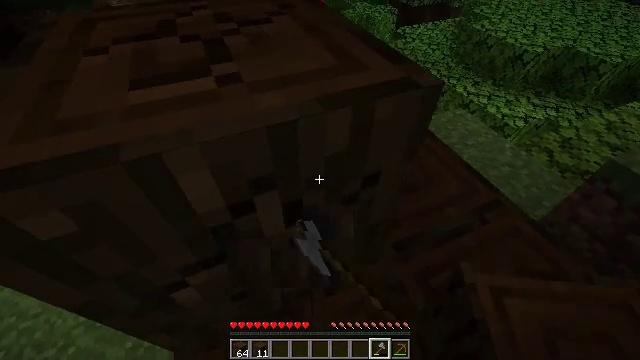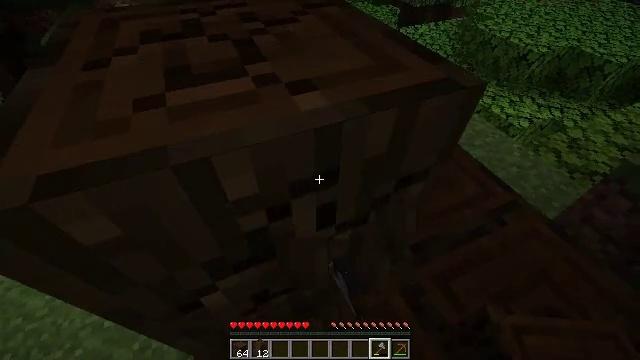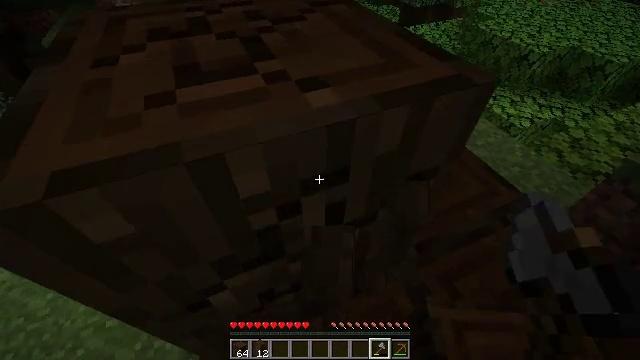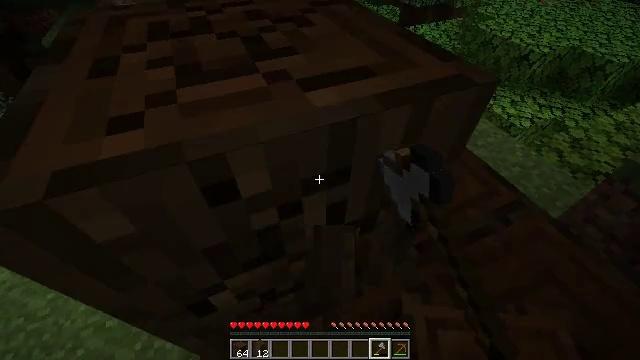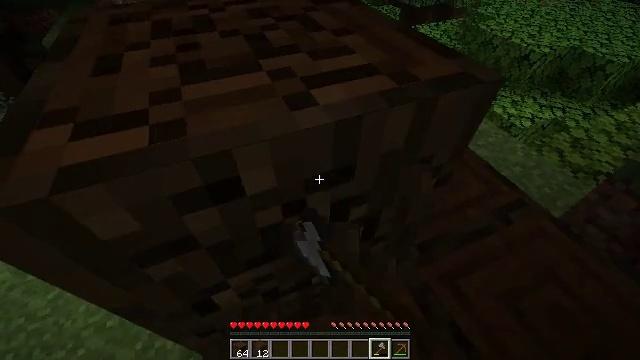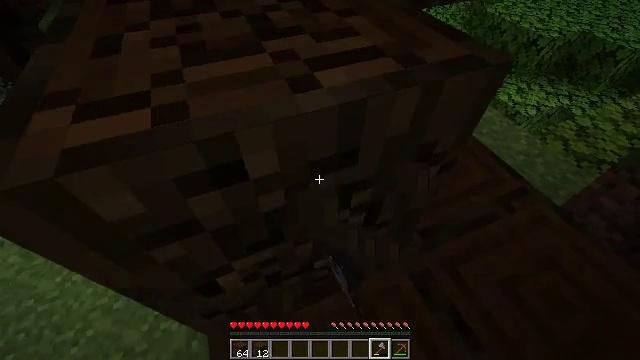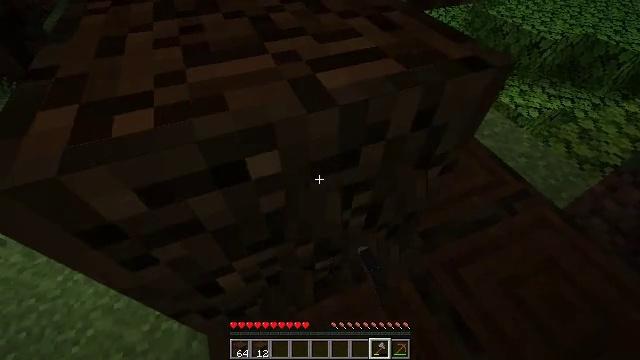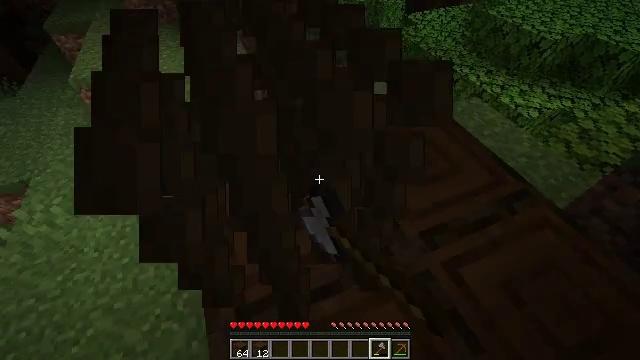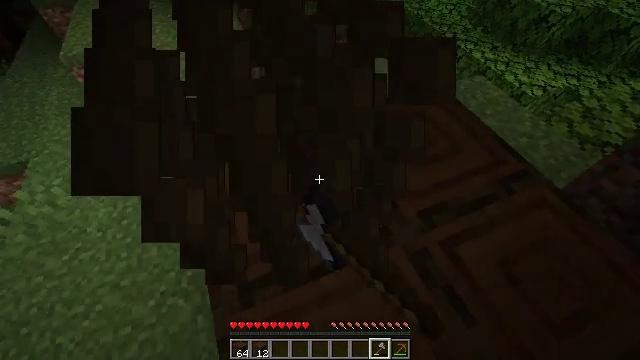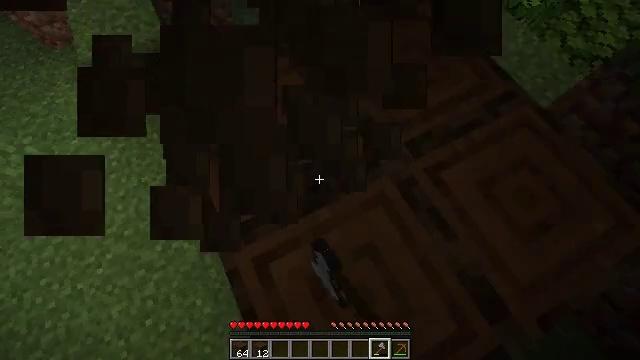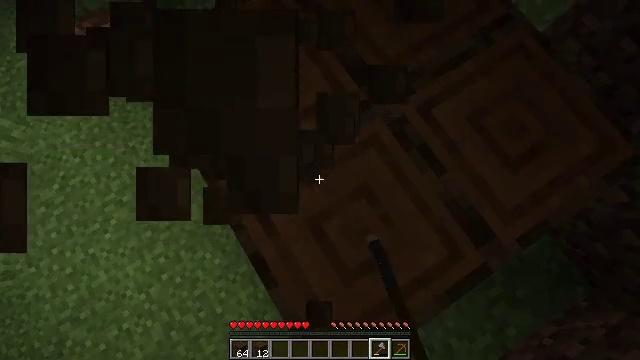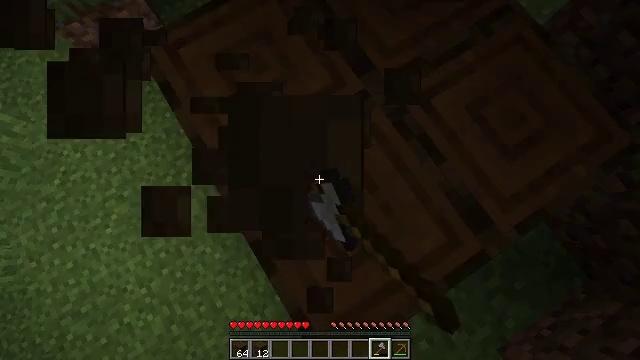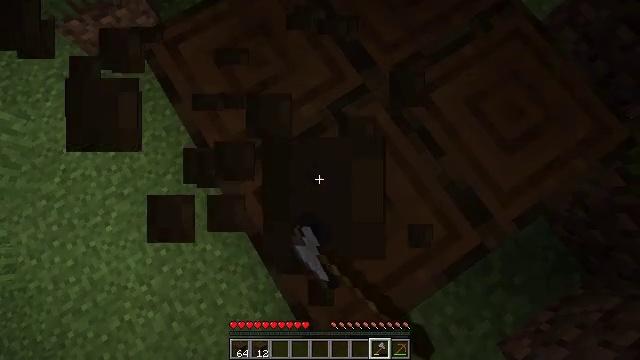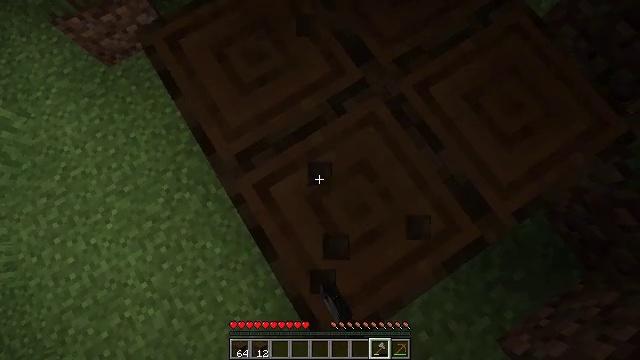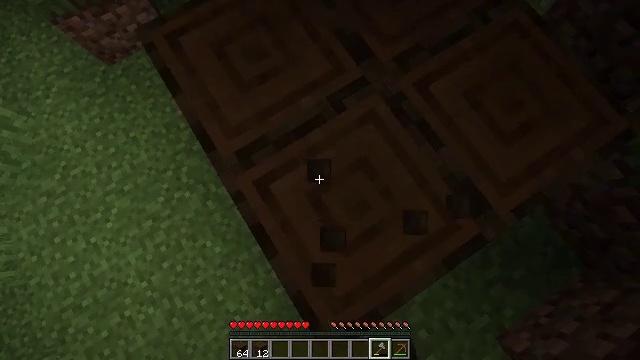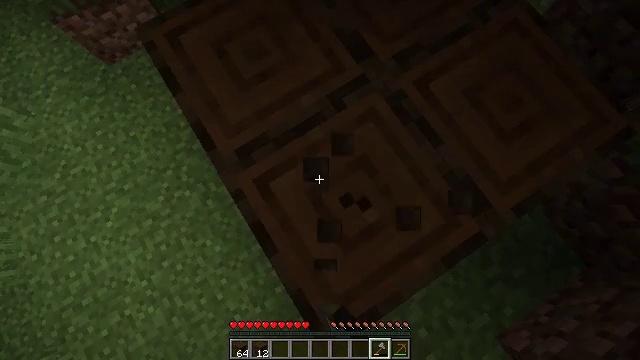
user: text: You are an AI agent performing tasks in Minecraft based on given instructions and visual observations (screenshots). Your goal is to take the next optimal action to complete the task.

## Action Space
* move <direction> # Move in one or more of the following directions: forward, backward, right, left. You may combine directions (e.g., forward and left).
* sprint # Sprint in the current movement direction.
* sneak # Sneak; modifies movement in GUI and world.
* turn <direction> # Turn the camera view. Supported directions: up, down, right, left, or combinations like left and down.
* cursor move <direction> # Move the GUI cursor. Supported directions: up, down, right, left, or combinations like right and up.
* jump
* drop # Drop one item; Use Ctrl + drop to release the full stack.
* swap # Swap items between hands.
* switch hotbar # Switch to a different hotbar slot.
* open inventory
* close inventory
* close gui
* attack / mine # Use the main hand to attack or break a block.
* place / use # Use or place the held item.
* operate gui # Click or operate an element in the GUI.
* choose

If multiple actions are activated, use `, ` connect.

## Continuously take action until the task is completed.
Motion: motion action
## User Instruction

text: Mine the dark oak log from a tree.
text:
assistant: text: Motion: sneak, attack / mine
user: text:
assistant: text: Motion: sneak, attack / mine
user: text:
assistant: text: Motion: sneak, attack / mine
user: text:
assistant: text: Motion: sneak, attack / mine
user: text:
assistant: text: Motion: sneak, turn down, attack / mine
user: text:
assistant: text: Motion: sneak, attack / mine
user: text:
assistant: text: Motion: sneak, attack / mine
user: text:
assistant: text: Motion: sneak, turn down, attack / mine
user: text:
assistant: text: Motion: move back, sneak, turn right and down, attack / mine
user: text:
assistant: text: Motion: move back, sneak, turn right and down, attack / mine
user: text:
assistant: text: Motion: move back, sneak, attack / mine
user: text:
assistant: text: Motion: sneak, attack / mine
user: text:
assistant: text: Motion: sneak, attack / mine
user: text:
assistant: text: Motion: sneak, attack / mine
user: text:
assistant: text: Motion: sneak, attack / mine
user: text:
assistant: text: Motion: sneak, attack / mine
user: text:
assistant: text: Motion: sneak, attack / mine
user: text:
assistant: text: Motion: sneak, attack / mine
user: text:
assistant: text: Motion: sneak, attack / mine
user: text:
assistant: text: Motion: sneak, attack / mine
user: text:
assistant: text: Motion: sneak, attack / mine
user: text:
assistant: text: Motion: sneak, attack / mine
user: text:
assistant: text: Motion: sneak, attack / mine
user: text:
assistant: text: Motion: sneak, attack / mine
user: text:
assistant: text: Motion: sneak, attack / mine
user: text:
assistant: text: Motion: sneak, attack / mine
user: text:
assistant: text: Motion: sneak, attack / mine
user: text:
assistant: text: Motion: sneak, turn up, attack / mine
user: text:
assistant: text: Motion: move back and move left, sneak, turn up, attack / mine
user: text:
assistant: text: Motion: move back and move left, sneak, turn left and up, attack / mine